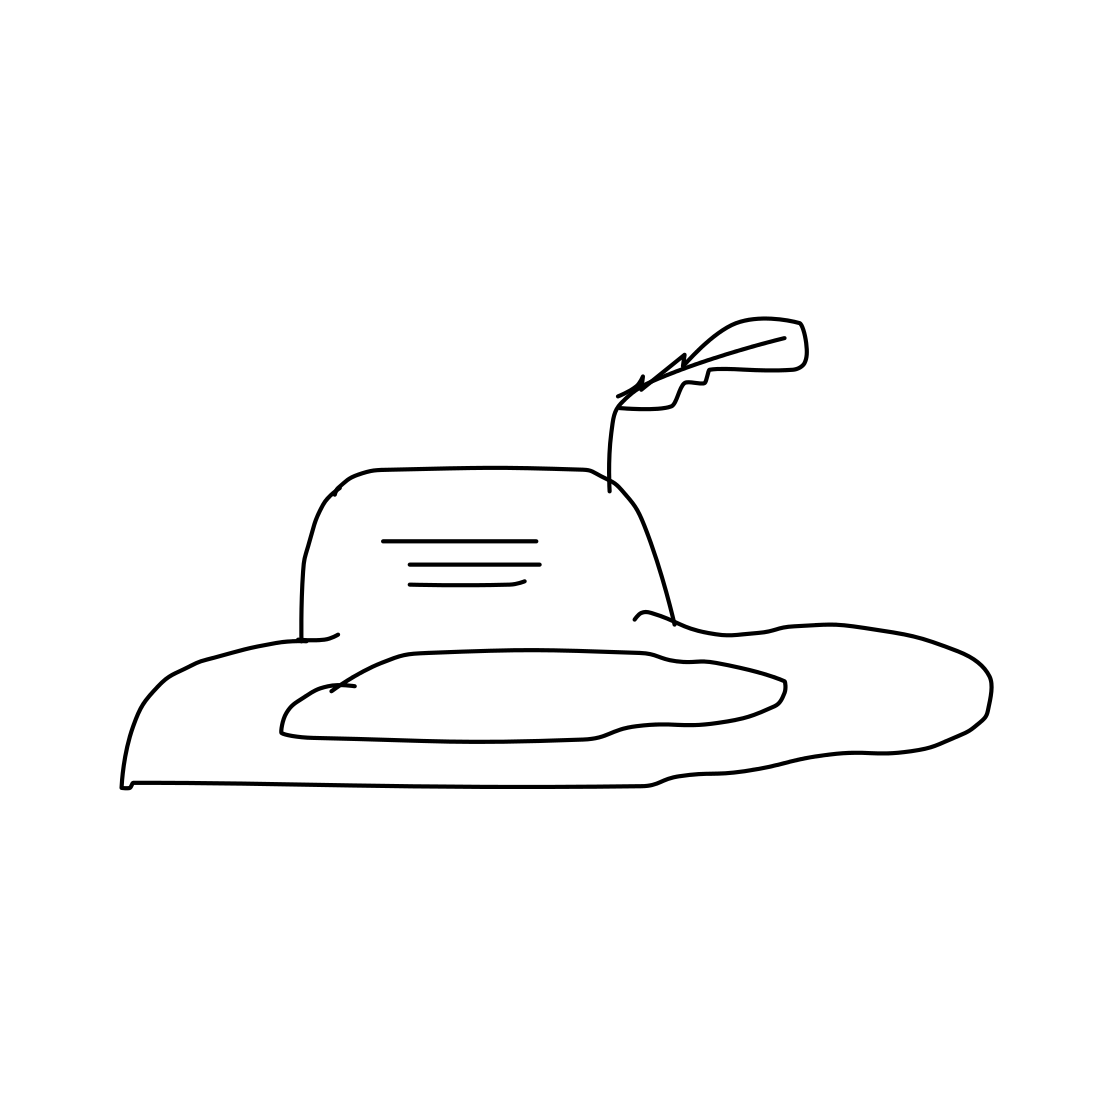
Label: hat